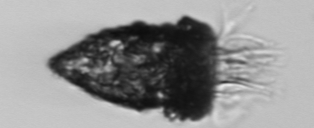
Label: Tintinnopsis